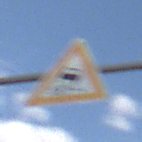
Verkehrszeichen: SchleuderOderRutschgefahr
Umgebung: Outdoor, Nature
Tageszeit: Midday
Wetter: PartlyCloudy
Licht: Natural
Jahreszeit: NotSpecified
Kontrast: LowContrast